Question: Find the horizontal coordinate of the first time the ball hits the ground. The result is rounded down to the nearest integer. Note that when a collision occurs, there is no horizontal energy loss, and the vertical speed is reduced to 0.9 times the original speed.
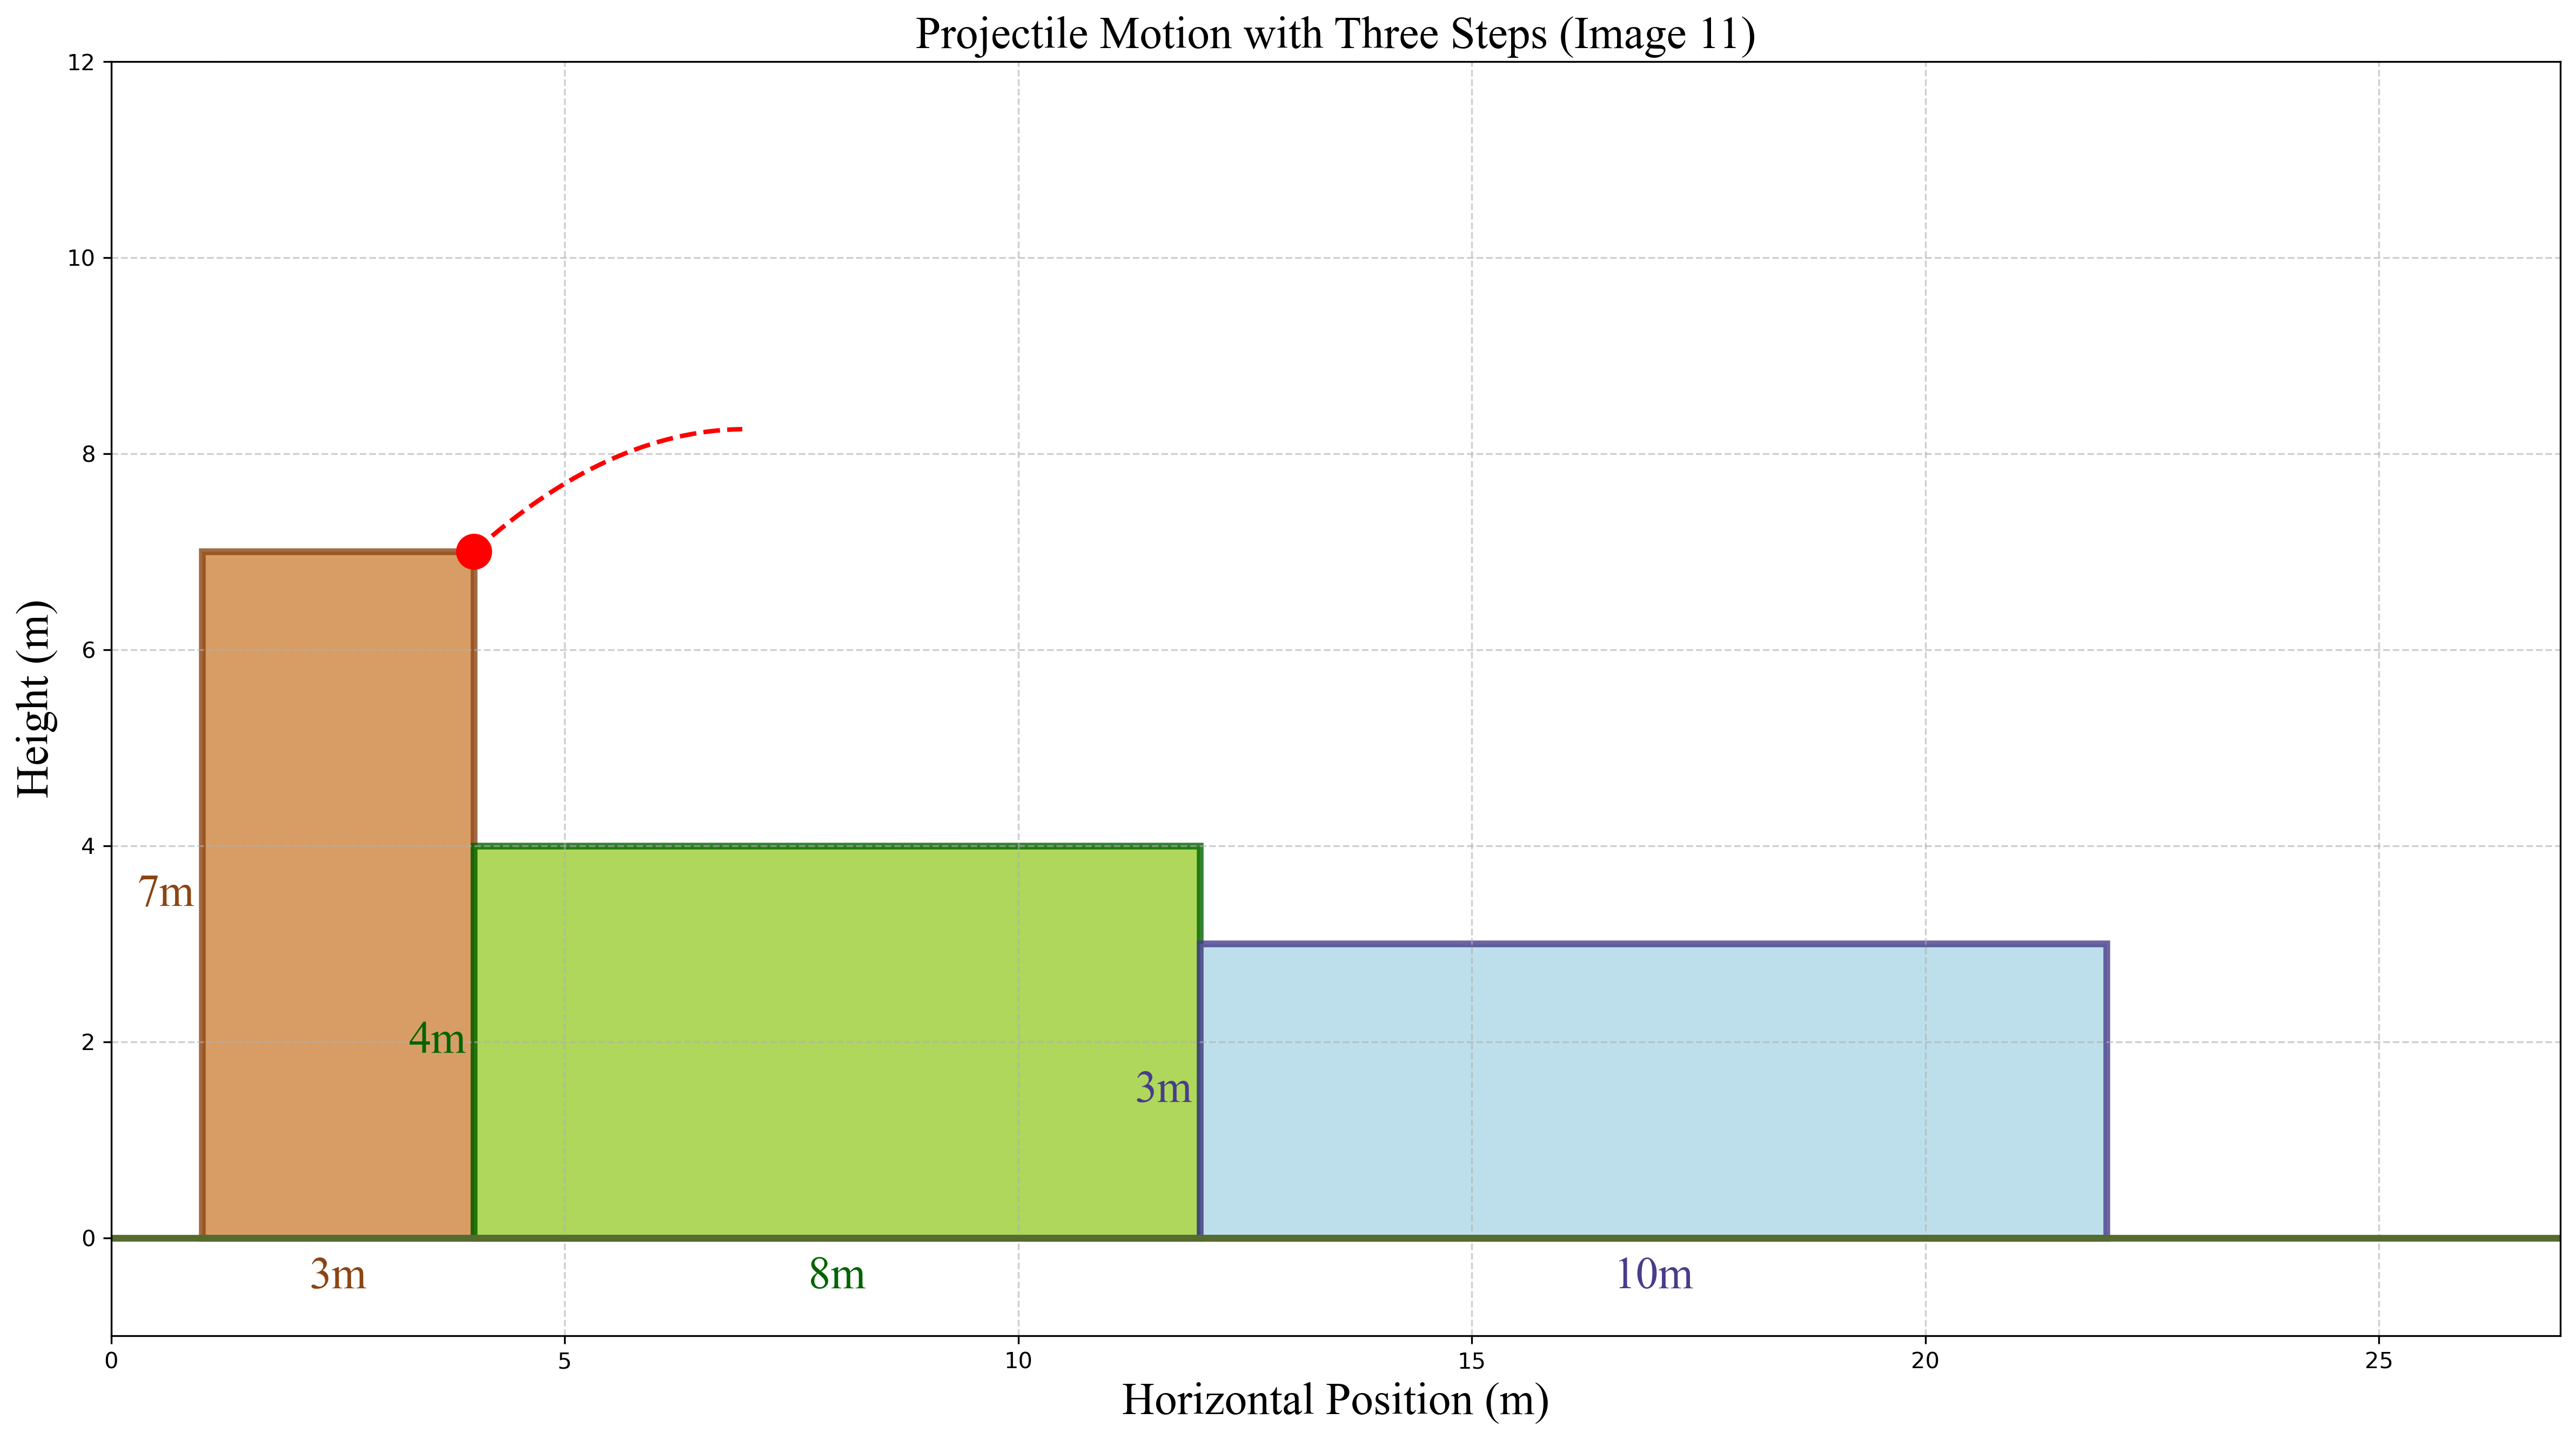
Answer: 25